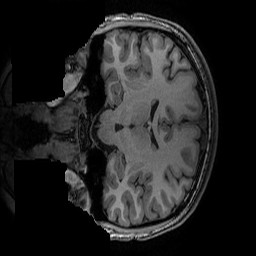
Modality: T1w
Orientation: coronal
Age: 15
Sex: female
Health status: ill
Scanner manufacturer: ge
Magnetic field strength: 3 T
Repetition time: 0.007664 s
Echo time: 0.00342 s